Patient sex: M
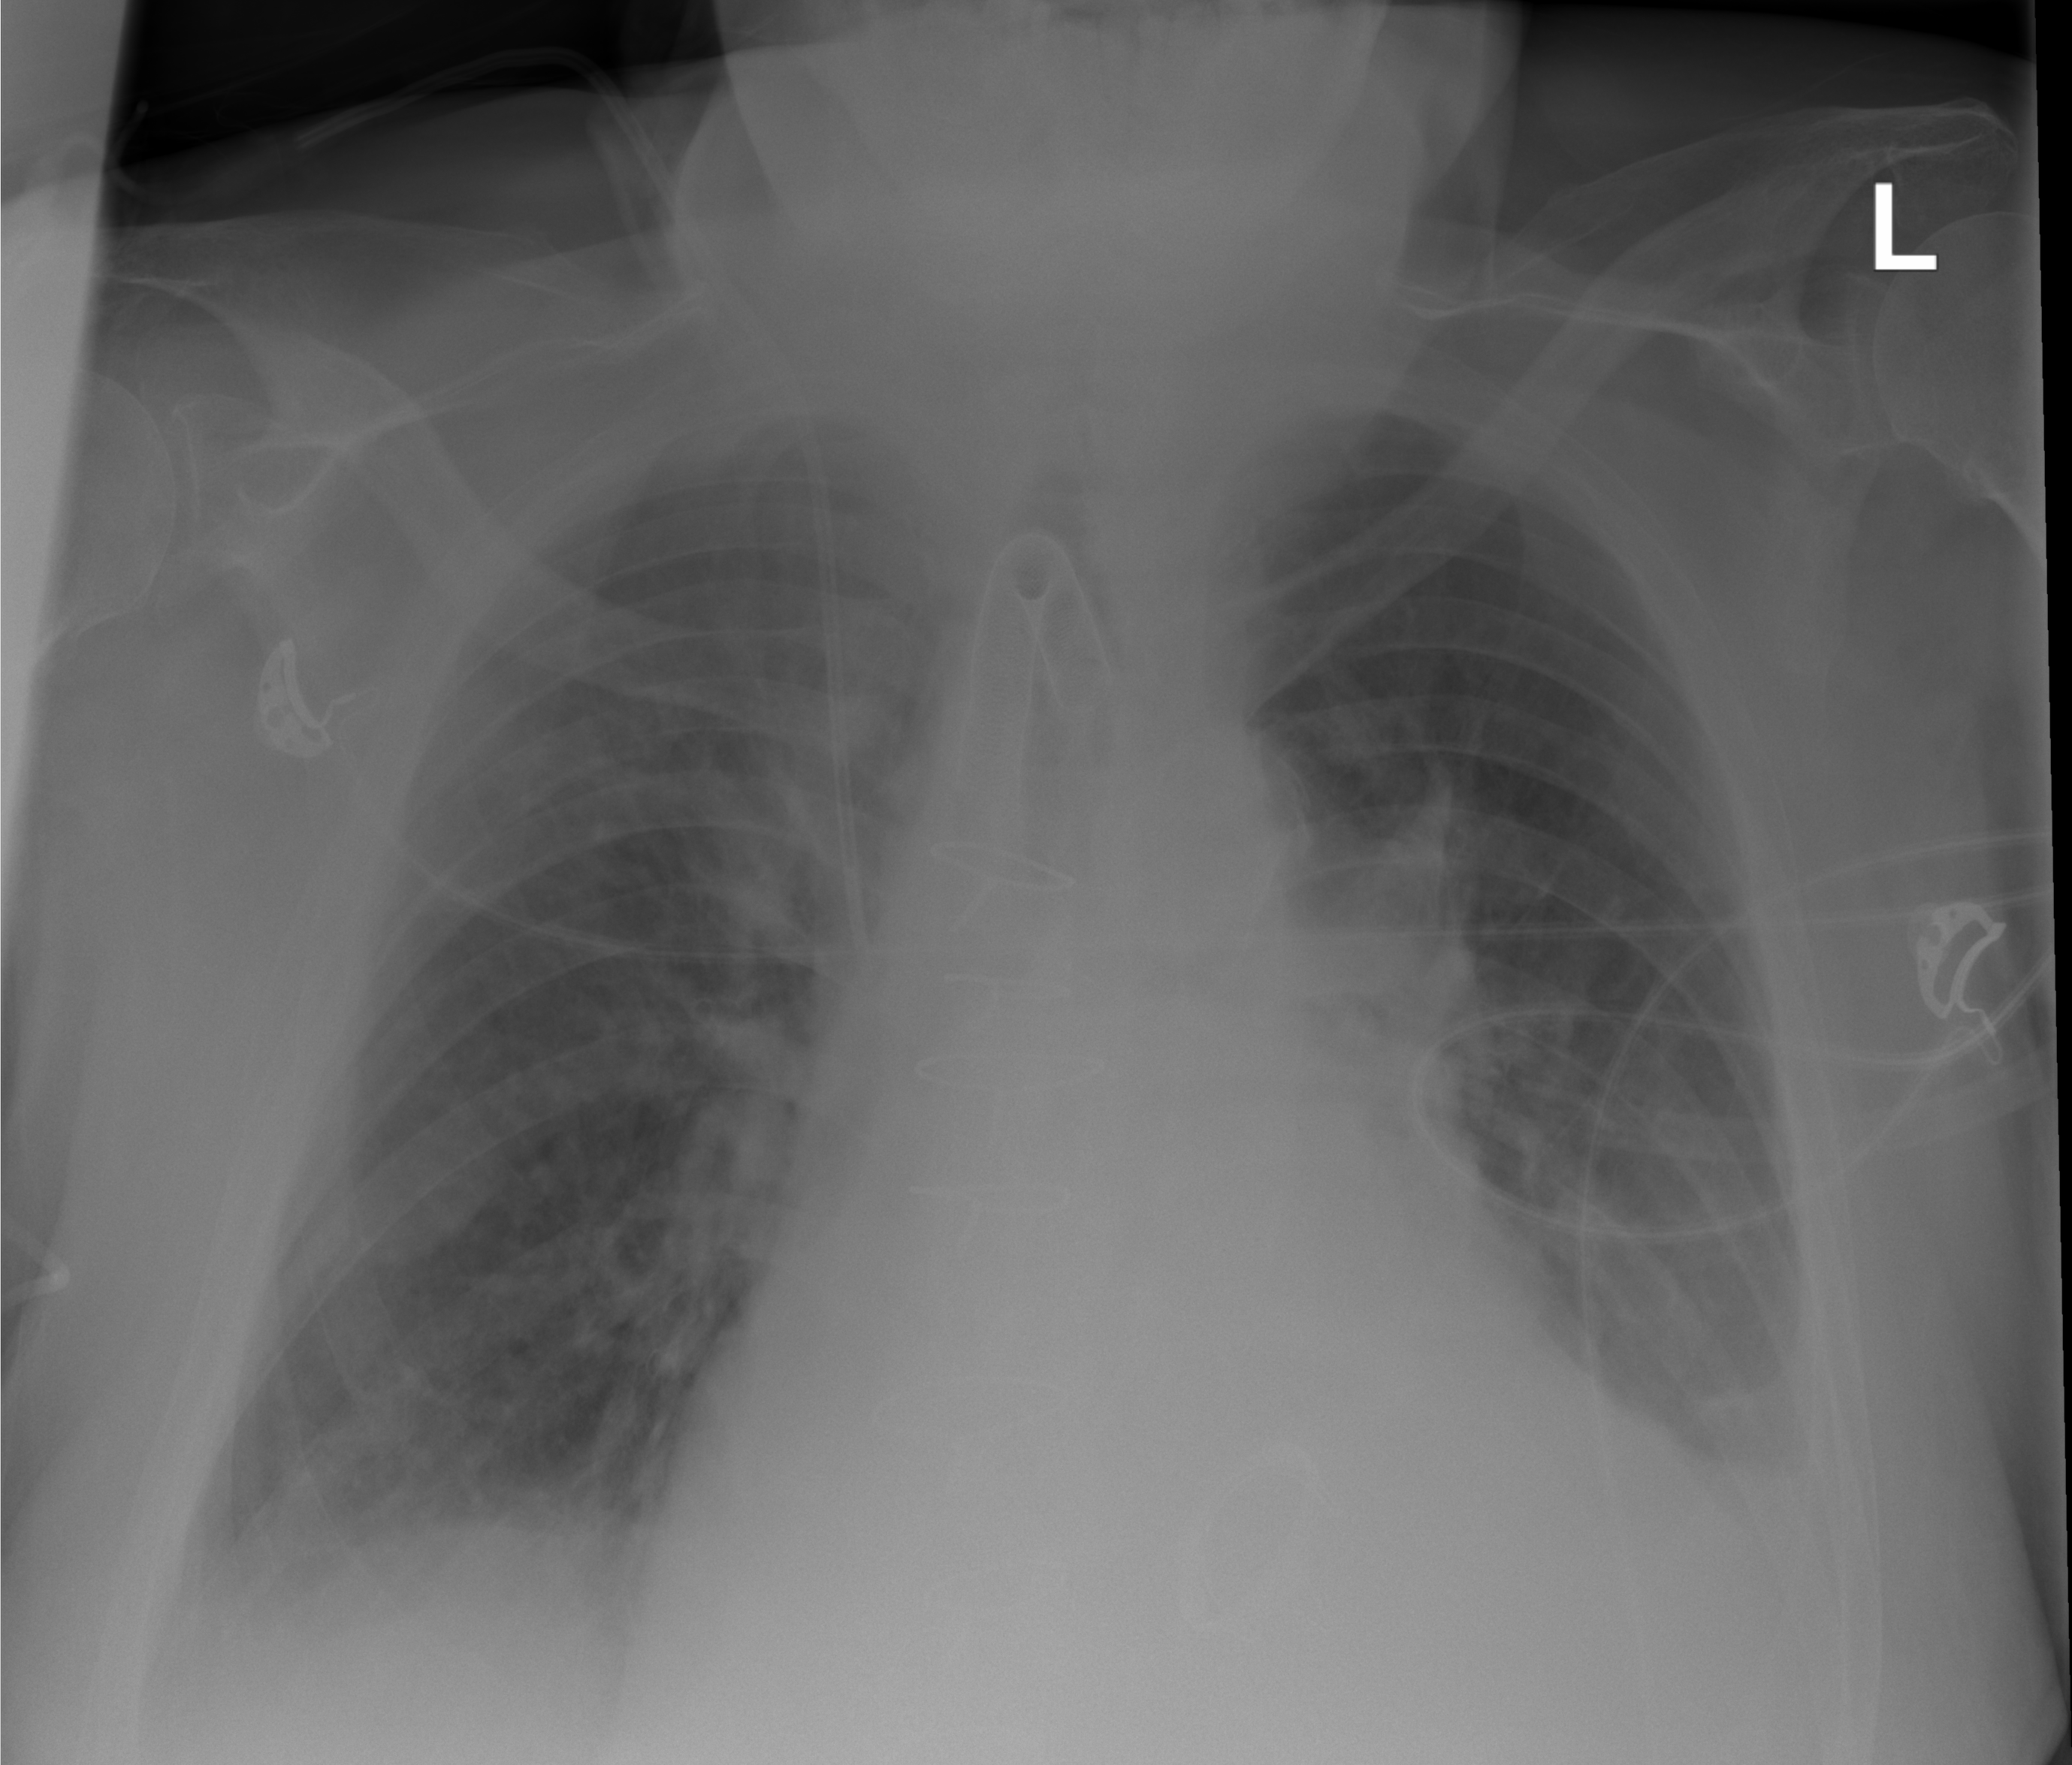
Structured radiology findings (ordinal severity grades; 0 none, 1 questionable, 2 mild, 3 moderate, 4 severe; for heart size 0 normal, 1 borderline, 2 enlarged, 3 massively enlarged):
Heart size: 2
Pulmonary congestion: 2
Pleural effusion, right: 2
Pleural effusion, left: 2
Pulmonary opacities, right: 0
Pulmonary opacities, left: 0
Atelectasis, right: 2
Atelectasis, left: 2